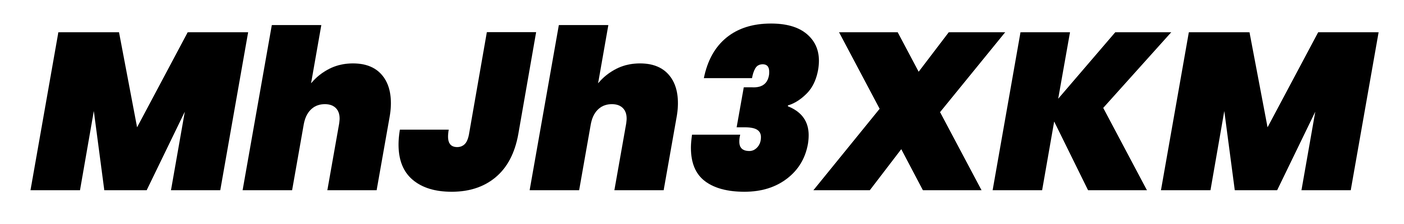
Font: Poppins-BlackItalic